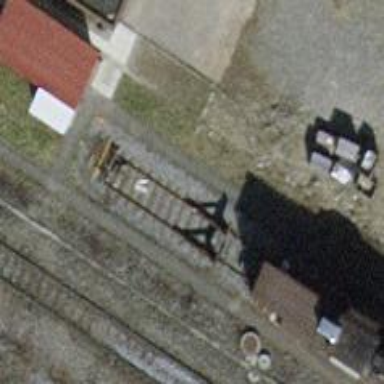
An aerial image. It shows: Railway buffer stop.